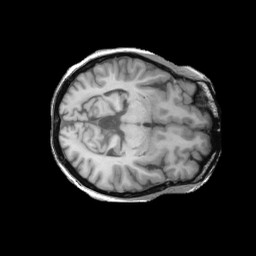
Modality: T1w
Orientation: axial
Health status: ill
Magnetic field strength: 3 T